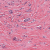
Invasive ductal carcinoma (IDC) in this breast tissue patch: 1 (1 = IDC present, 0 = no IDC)